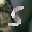
Label: 5